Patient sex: M
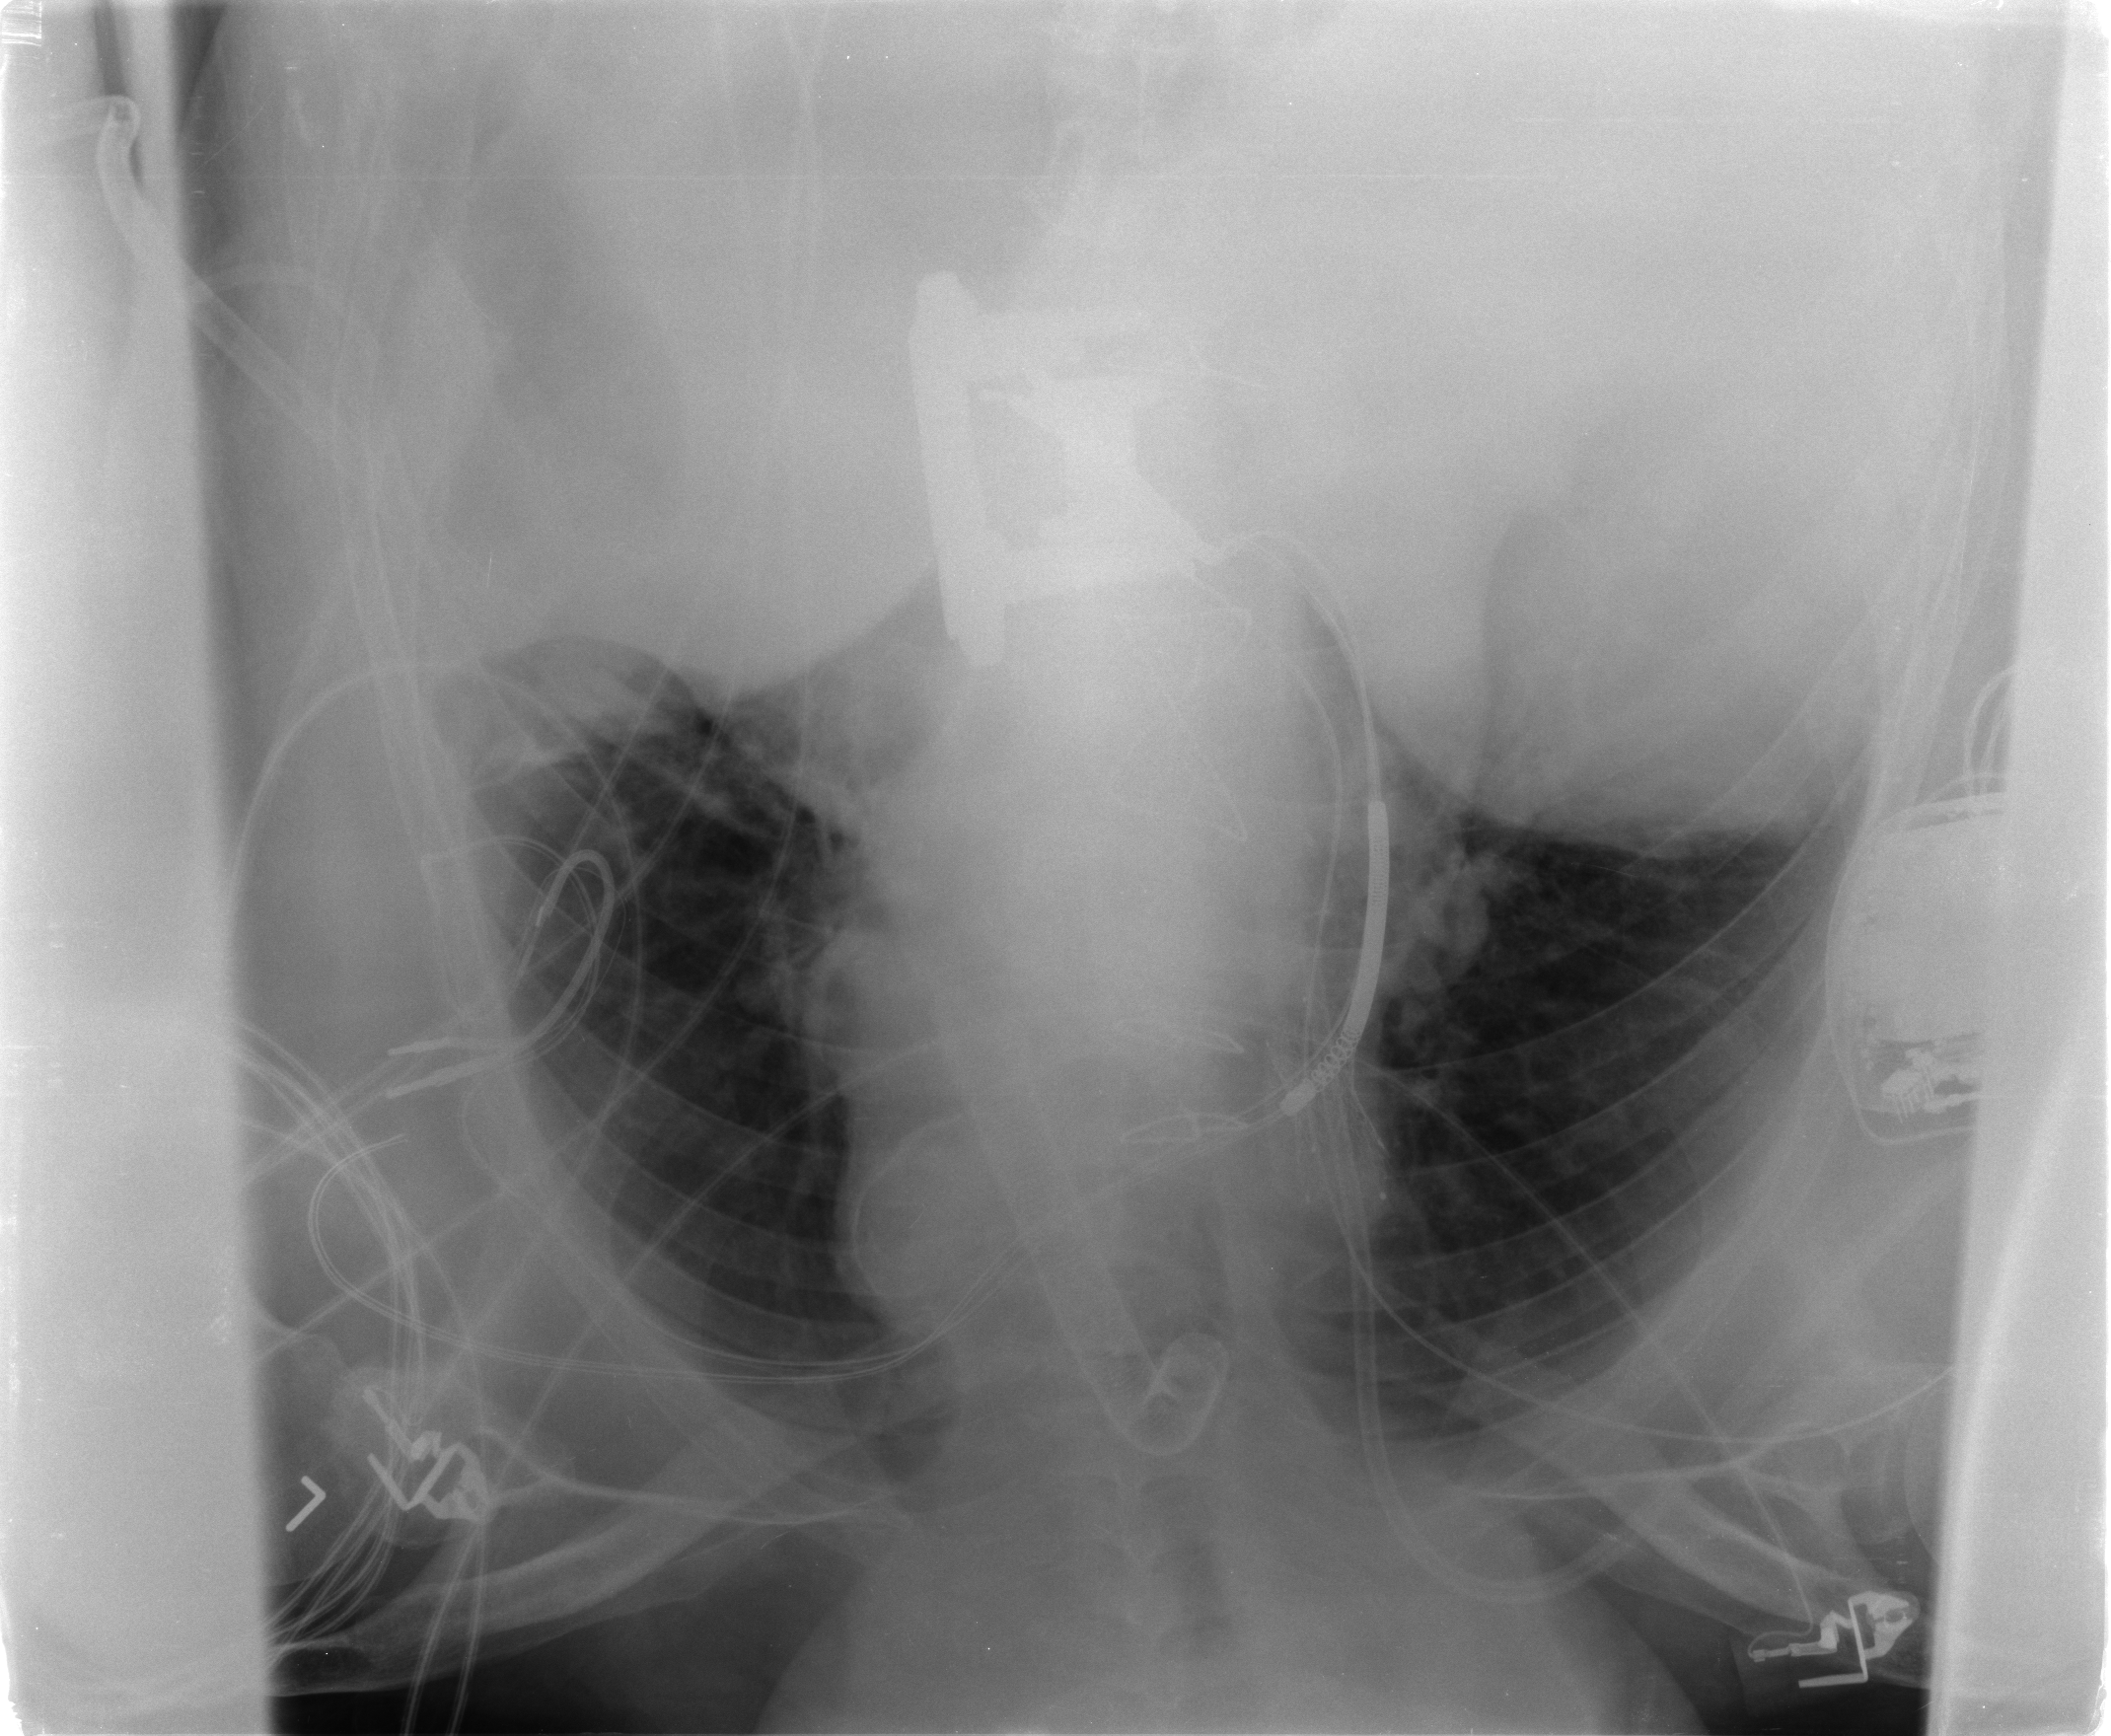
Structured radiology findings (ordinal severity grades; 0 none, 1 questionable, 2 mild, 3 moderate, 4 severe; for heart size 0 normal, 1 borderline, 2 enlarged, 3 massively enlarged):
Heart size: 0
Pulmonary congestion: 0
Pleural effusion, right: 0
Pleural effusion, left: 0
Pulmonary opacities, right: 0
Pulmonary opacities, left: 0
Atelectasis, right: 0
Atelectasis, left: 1